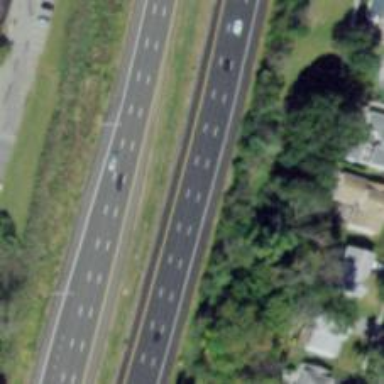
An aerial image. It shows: Urban freeway or expressway with asphalt surface.